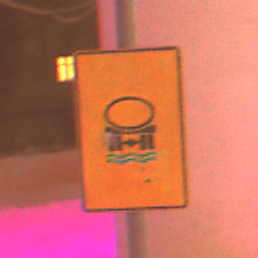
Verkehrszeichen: FahrzeugeMitWassergefaehrdenderLadungOhnePfeilsymbol
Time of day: Night
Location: Outdoor (Urban)
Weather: Overcast
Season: Winter
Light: Artificial